Interaction volume radius: 5 \u00c5
Interaction volume height: 10 \u00c5
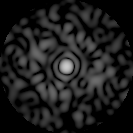
Disorder parameter: 0.841